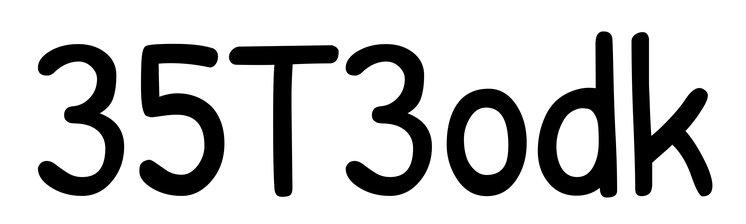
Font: PatrickHand-Regular